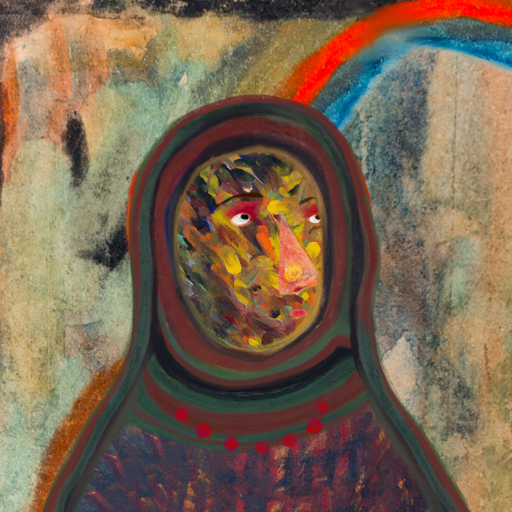
Background: Childish, Head And Neck Side: An_Impression, Face Side: Irani, Bust: In_The_Sun, Hair Side: Sisters, Head Accessory: After_Raid_Scarf, Second Necklace: Blank, Necklace: Irani_3, Baby: Blank